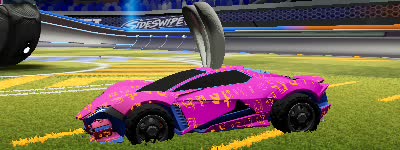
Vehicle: werewolf